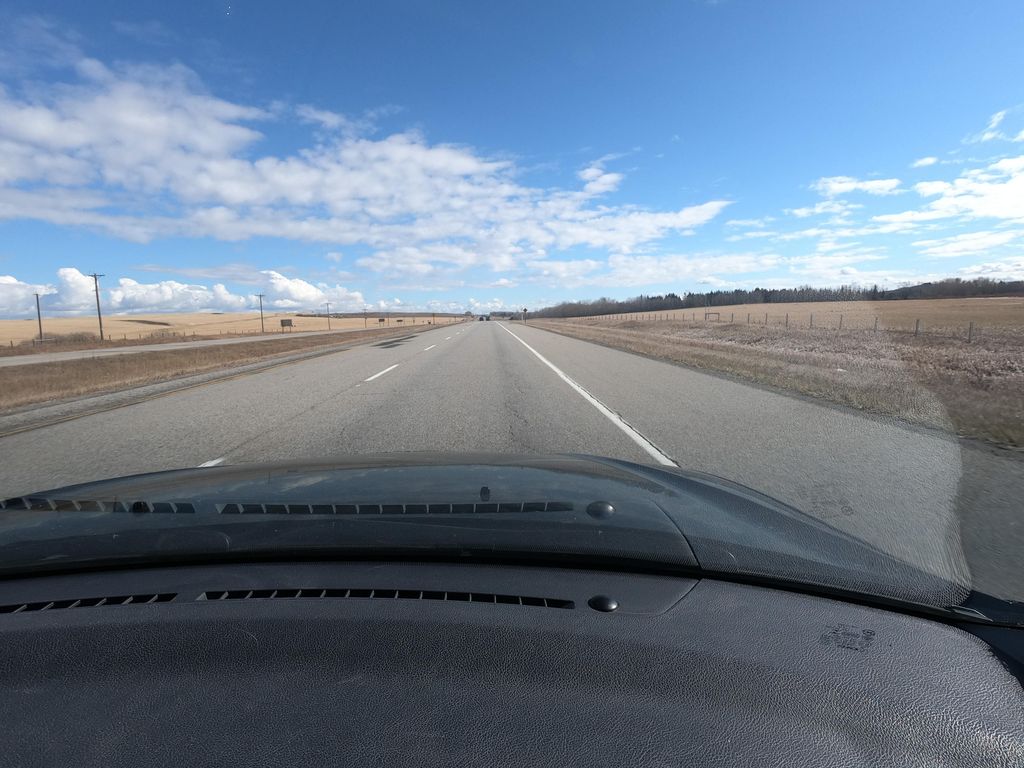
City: calgary